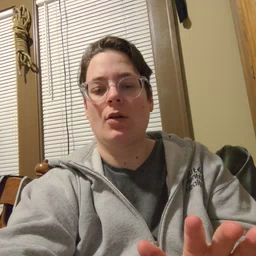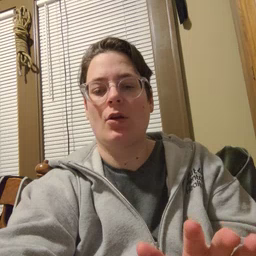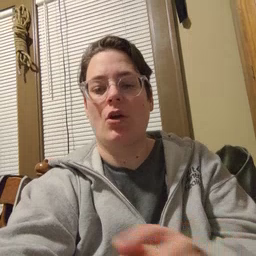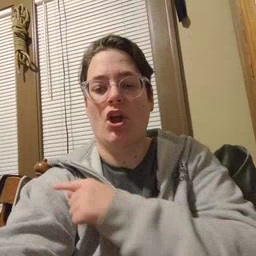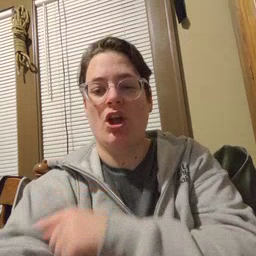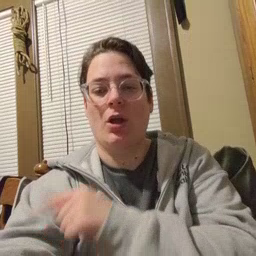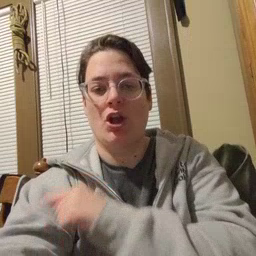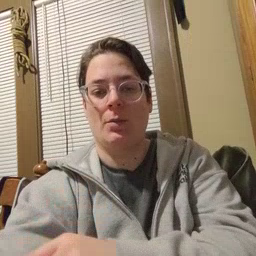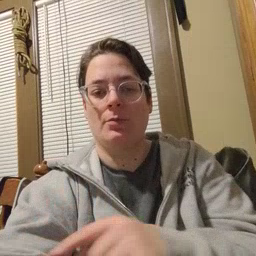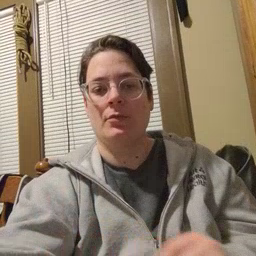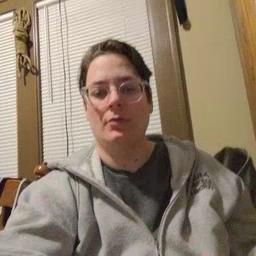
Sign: arm